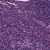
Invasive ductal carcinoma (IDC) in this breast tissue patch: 0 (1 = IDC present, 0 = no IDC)